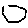
Label: hexagon